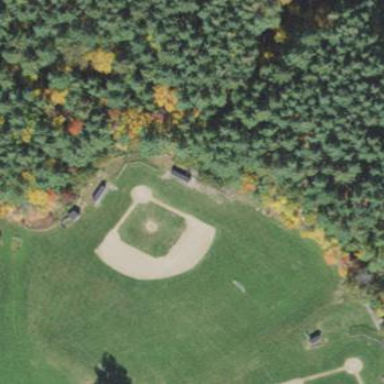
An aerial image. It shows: Baseball pitch for leisure land activities.